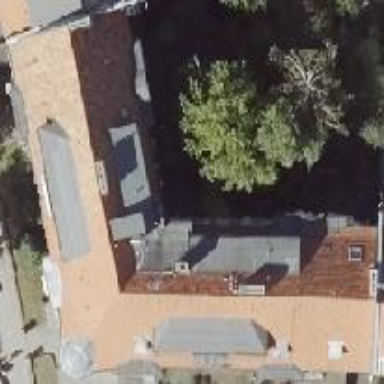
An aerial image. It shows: Apartment building with hipped roof.